Question: How can I open the hg in the command prompt in any directory?
I have tried setting classpath. But nothing works..
I need to use Hg like below picture wherever am in the directory.

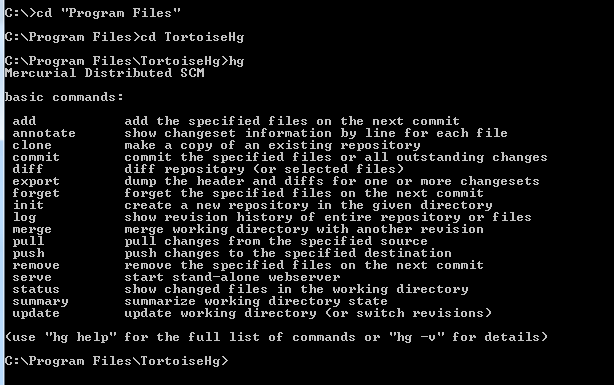
Answer: You must have path to 'C:\Program Files\TortoiseHg\' in your 'PATH' variable
Open Control Panel -> System -> Advanced System Settings -> Advanced Tab -> Environment Variables
Make sure that under 'PATH' variable you have 'C:\Program Files\TortoiseHg\' included